Field crop: maize
Growth stage: 2
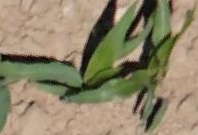
Species: maize